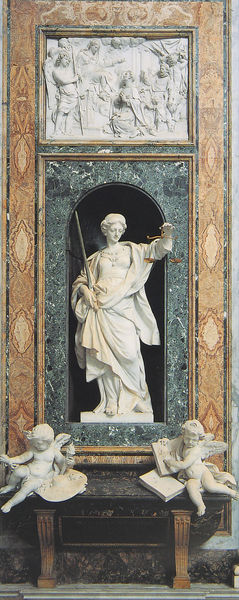
Titel: Justitia
Künstler: Giuseppe Lironi
Standort: Rom, S. Giovanni in Laterano (EU - I - Latium)
Schlagwörter: hand, umhang, weiß, braun, frau, marmor, gebäude, rock, gericht, richter, wand, arm, mensch, rahmen, sockel, stehen, stein, hände, kirche, gewand, gold, innen, locken, rechts, engel, skulptur, statue, beine, relief, bücher, bogen, italien, zwei, stab, arch, court, men, red, sword, white, women, bench, black, dress, figures, gray, green, grey, hair, robe, table, woman, brown, tor, foto, nische, waage, buch, torbogen, links, schwert, waffe, altar, rom, sims, gerechtigkeit, firnis, grab, angel, angels, stone, orange, speer, fresko, putten, schrein, books, necklace, schutz, elfenbein, grabmal, cherub, cherubs, marble, justitia, richten, jesus, scale, statues, puten, fair, baby, kids, carving, tan, tableau, staff, babies, copper, tile, spear, justice, scales, liberty, carved, leader, judge, statute, christians, courtroom, command, legal, cesar, loyal, juge, justitiar, italienische, irsnis